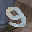
Label: 9